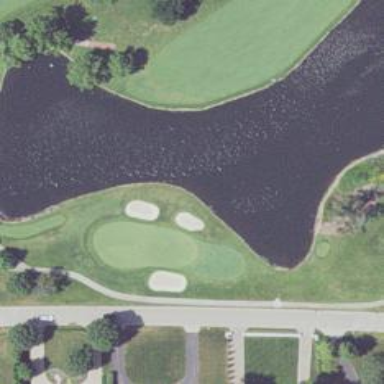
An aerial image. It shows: View of golf hole.